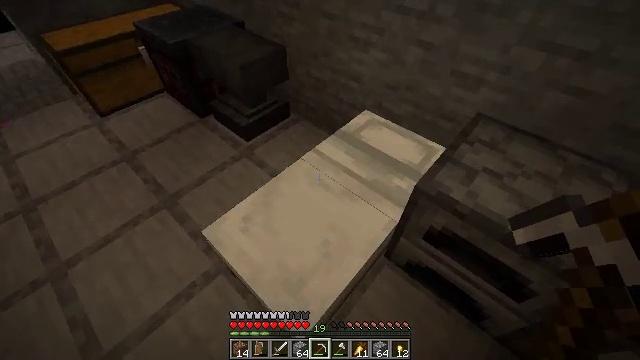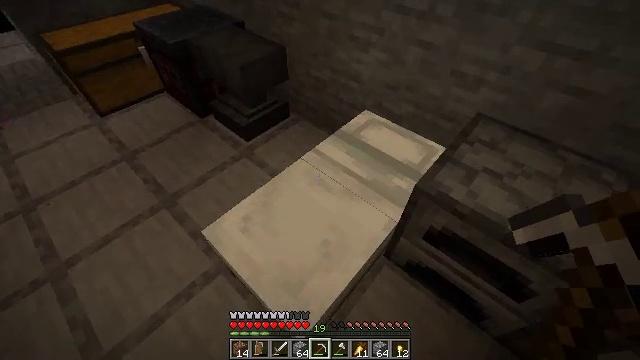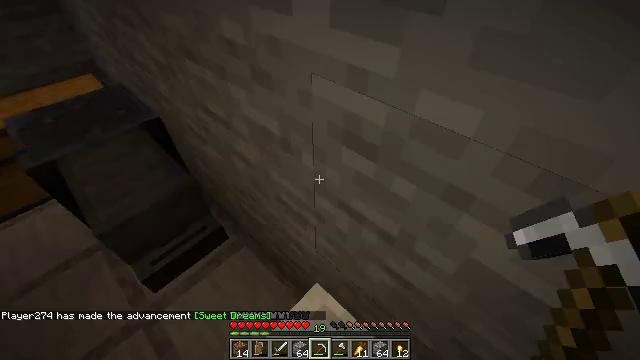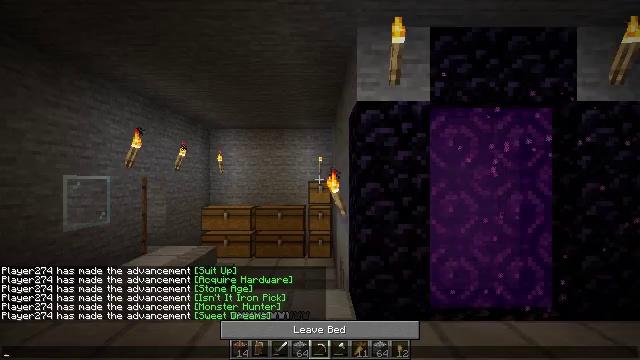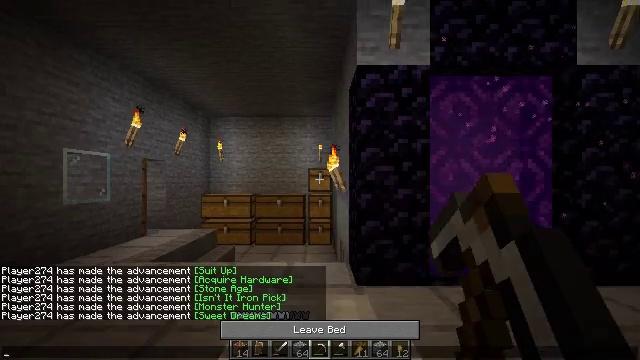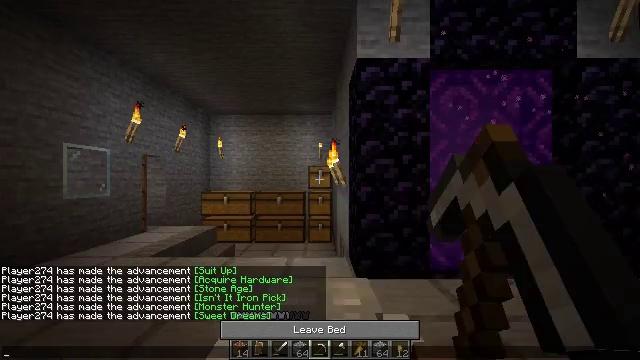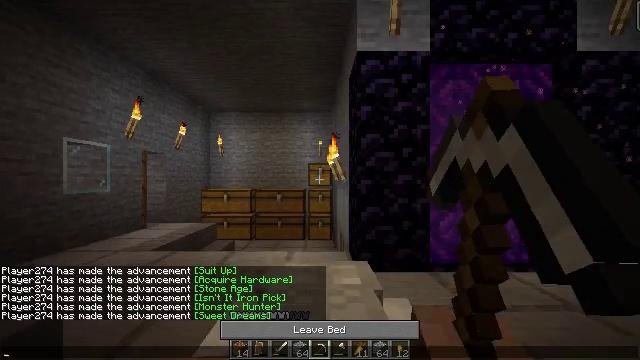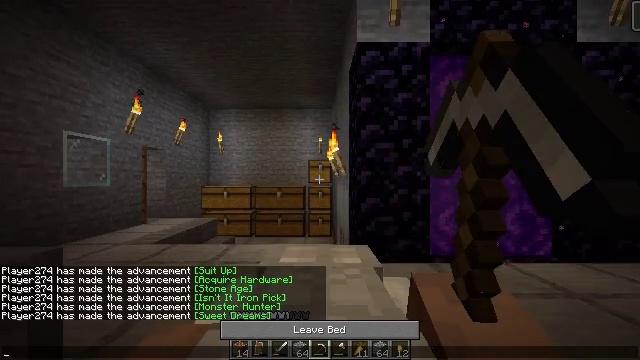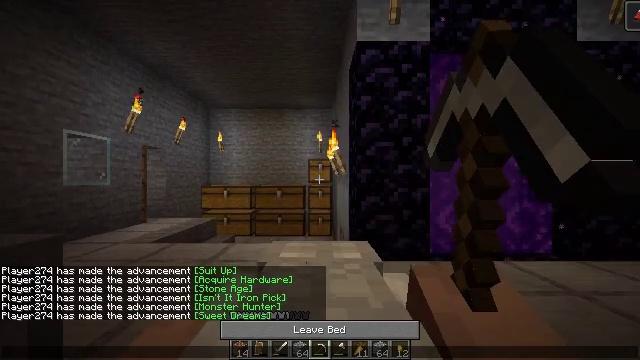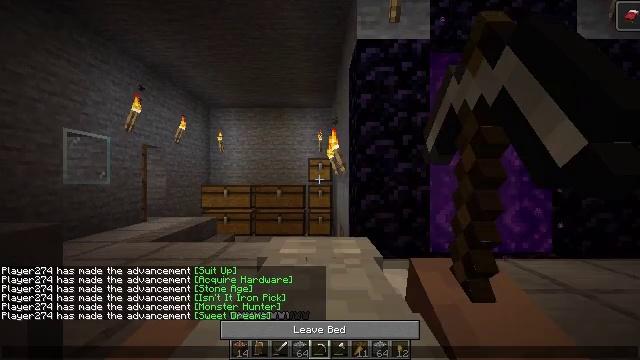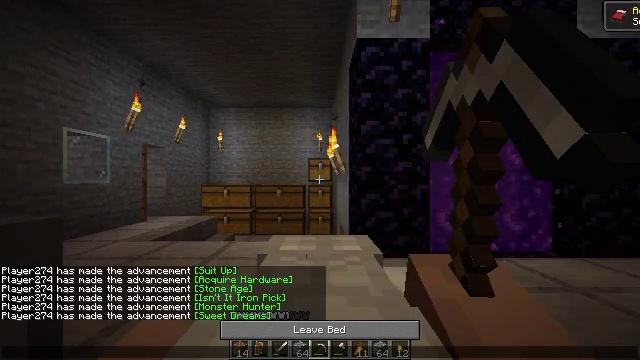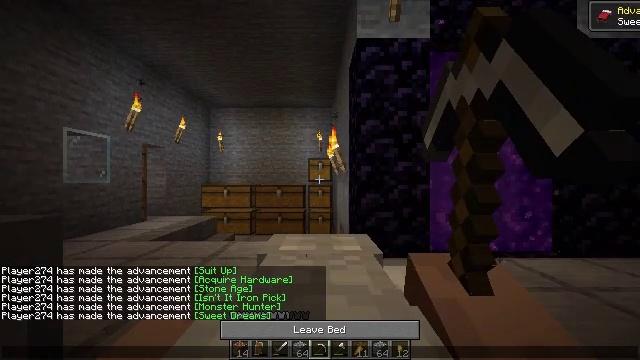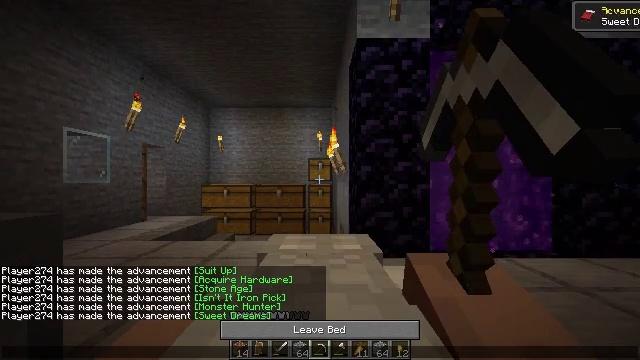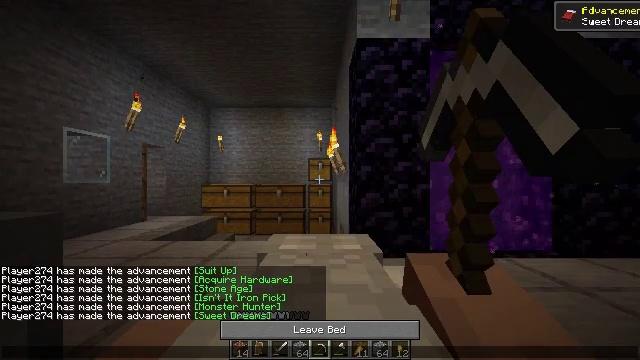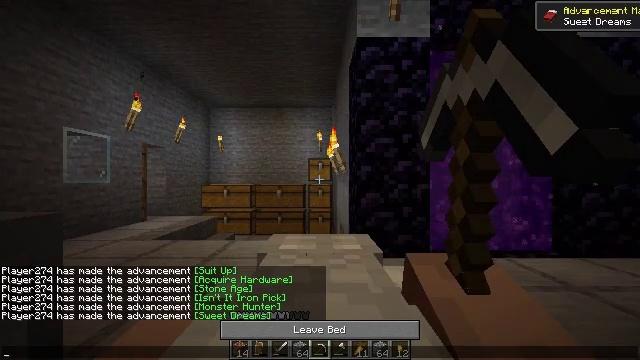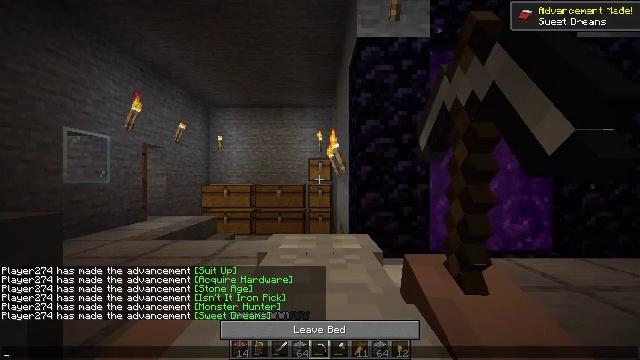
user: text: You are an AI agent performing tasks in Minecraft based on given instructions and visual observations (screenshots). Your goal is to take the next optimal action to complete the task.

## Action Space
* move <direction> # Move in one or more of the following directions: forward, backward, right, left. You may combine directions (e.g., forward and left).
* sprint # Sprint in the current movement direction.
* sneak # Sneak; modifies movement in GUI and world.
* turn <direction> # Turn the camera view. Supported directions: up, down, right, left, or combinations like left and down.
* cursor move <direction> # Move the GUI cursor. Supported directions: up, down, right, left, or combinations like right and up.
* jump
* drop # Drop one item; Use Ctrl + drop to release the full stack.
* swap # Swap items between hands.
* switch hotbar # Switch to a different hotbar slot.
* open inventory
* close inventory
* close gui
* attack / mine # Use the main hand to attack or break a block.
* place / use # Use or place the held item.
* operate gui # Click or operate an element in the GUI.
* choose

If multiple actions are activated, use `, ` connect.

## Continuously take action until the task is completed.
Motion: motion action
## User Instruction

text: Use the crafting table to create an iron block from ingots.
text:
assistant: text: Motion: no_op
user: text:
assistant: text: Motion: no_op
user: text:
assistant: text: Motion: no_op
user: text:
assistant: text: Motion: no_op
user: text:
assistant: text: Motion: no_op
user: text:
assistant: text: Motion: no_op
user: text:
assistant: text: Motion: no_op
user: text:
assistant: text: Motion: no_op
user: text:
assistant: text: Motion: no_op
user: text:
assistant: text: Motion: no_op
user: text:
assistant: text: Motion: no_op
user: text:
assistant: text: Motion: no_op
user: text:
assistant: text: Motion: no_op
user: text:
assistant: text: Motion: no_op
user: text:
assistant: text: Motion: no_op
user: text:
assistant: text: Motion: no_op
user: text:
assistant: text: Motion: no_op
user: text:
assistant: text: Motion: no_op
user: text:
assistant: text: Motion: no_op
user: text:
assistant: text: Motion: no_op
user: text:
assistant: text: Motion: no_op
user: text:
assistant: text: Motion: no_op
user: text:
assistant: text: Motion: no_op
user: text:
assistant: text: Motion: no_op
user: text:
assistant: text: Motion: no_op
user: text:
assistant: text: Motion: no_op
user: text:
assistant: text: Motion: no_op
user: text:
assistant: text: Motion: no_op
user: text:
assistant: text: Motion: no_op
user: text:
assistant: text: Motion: no_op